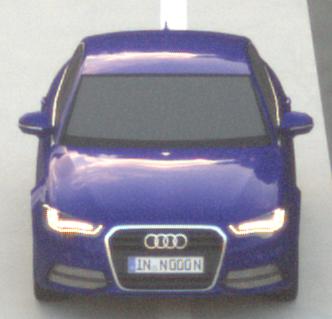
Make: Audi
Model: A6 2.0 TFSI
Detailed model: A6 (C7) Limousine
Model produced from: 2011/10
Model produced until: 2014/09
Doors: 4
Color: blue
Road condition: dry road
Daytime: sunrise or sunset
Contrast: low contrast